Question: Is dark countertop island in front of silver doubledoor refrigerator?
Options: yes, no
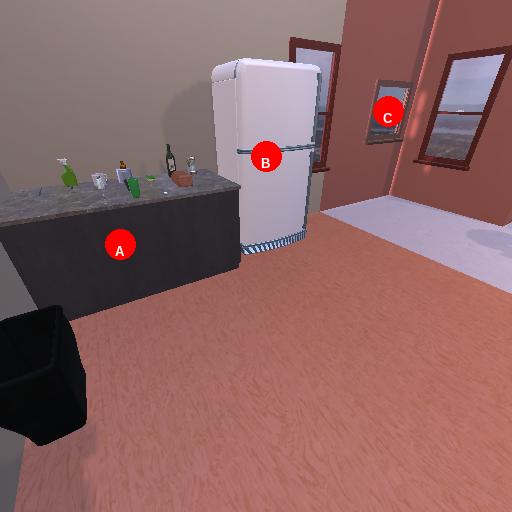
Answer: yes